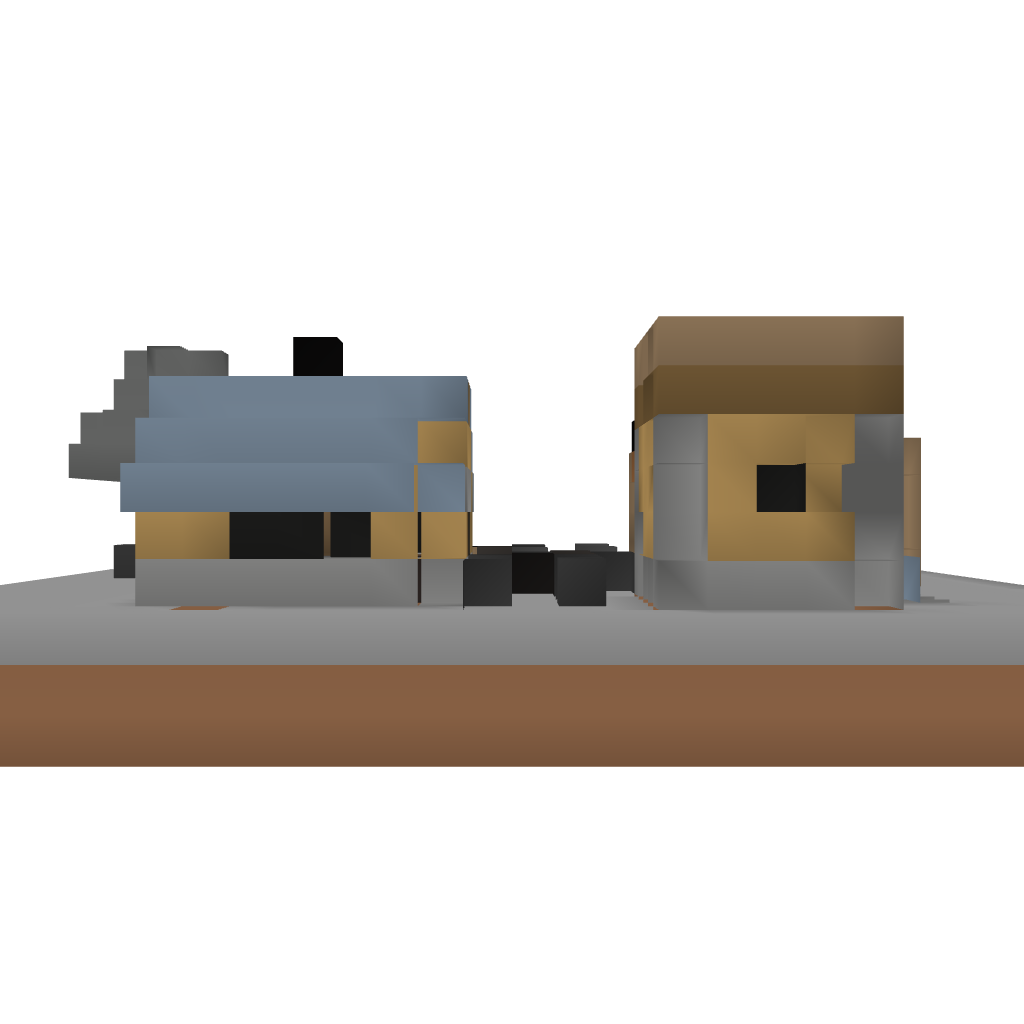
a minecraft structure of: cozy start house